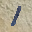
Label: 1